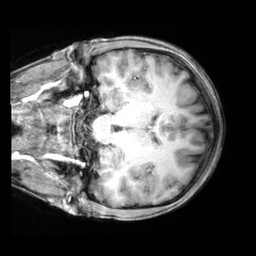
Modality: T1w
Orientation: coronal
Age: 21
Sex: female
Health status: healthy
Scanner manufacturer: siemens
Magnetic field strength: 3 T
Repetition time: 2.4 s
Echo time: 0.00194 s